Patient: sex M, age 55
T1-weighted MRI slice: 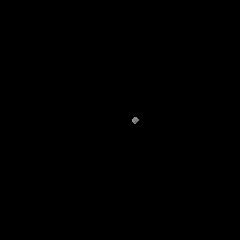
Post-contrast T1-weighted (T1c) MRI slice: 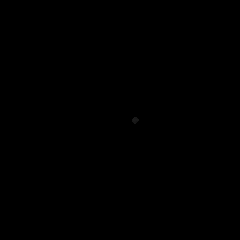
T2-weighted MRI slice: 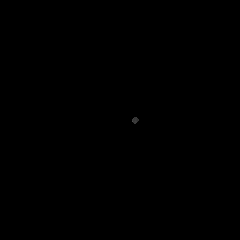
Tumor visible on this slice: no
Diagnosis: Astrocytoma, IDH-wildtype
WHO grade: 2